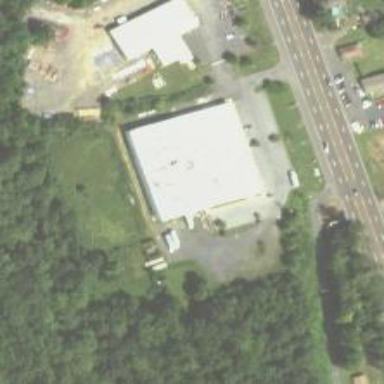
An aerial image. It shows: Building that serves as storage rental shop.